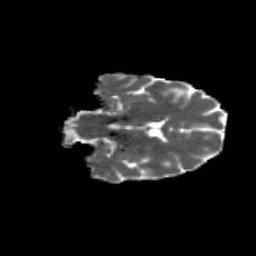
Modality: MD
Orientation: coronal
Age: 53
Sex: female
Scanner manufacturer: siemens
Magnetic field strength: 3 T
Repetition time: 4.71 s
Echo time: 0.0906 s